Question: Does anyone know if you can change the compass position within the map?
All I can find is <URL> it. But I need to move it down a bit so my overlay is not obstructing it.

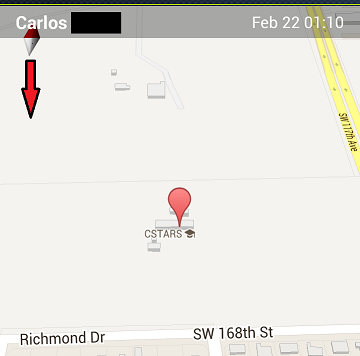
Answer: Use GoogleMap.setPadding() method:
<URL>